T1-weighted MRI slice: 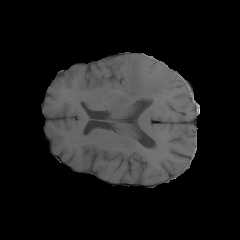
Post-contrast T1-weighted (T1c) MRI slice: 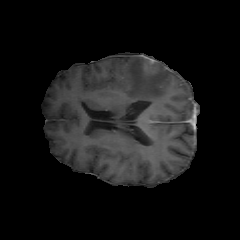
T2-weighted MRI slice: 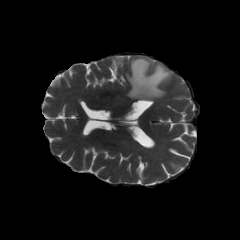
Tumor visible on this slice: yes